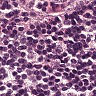
Metastatic tissue present: no